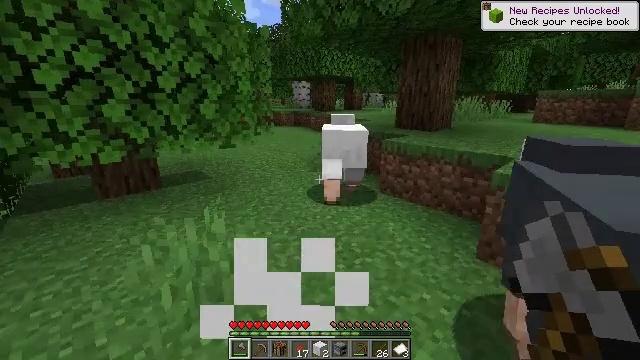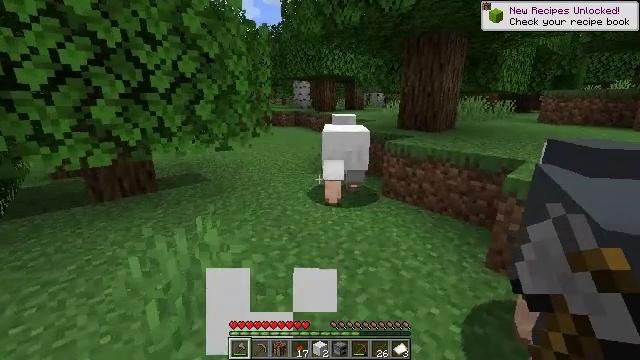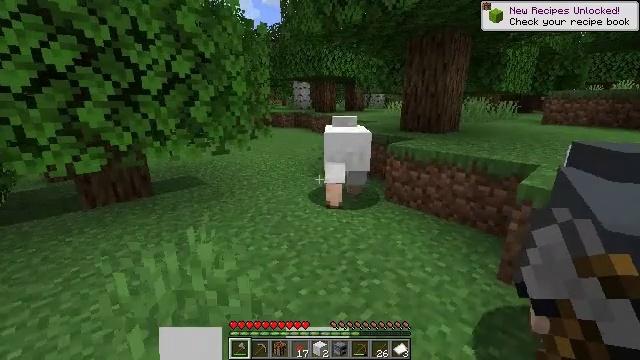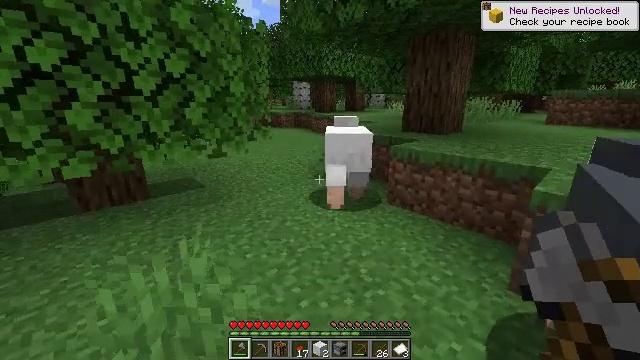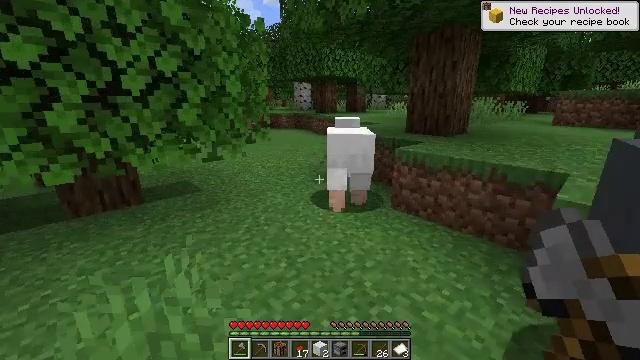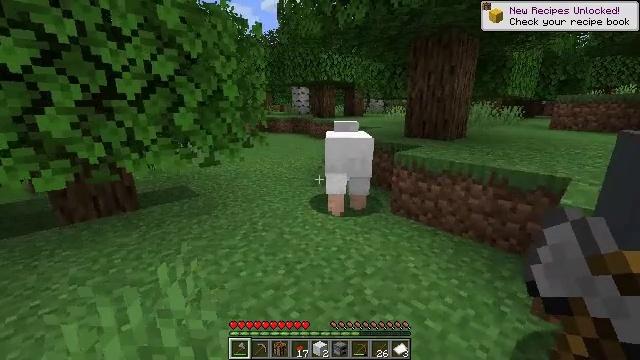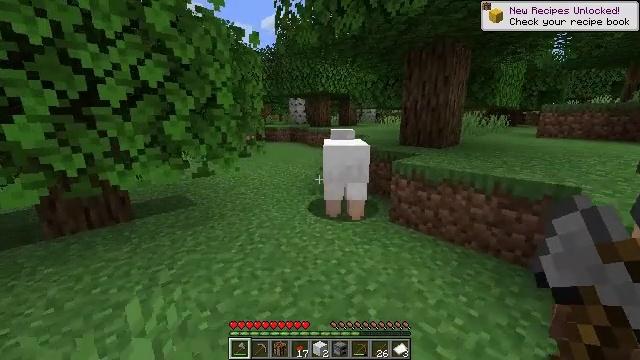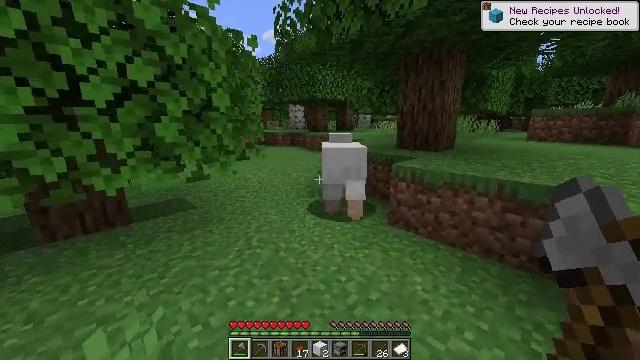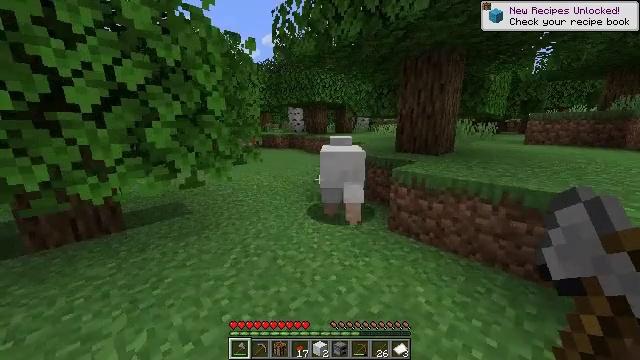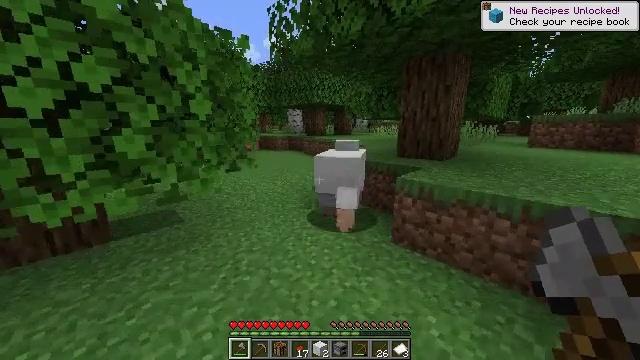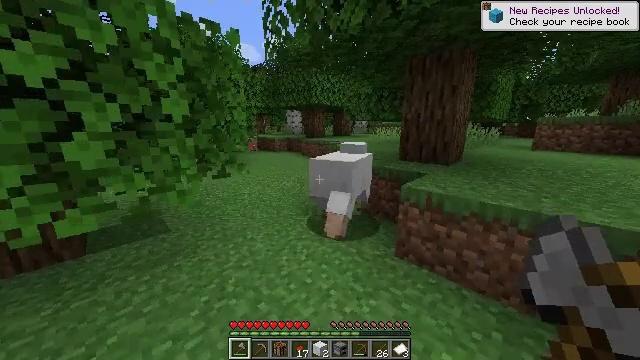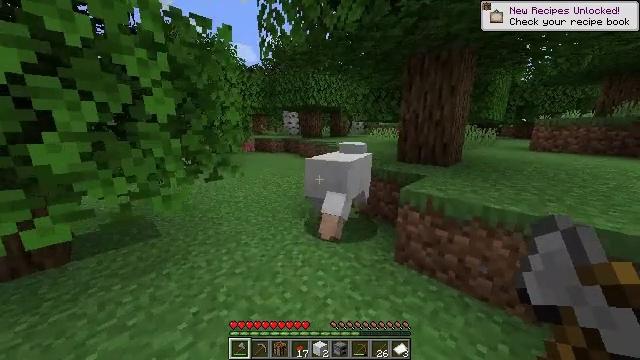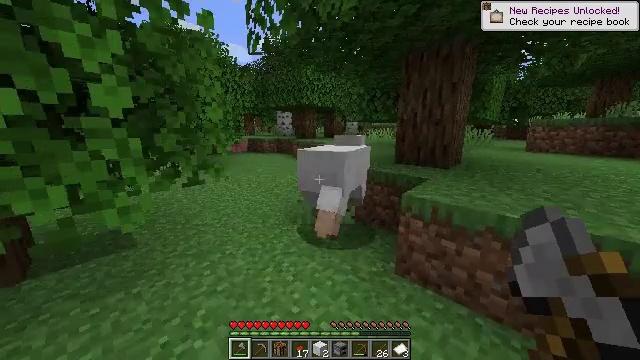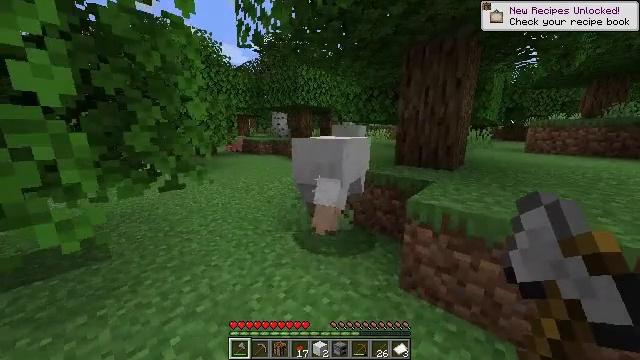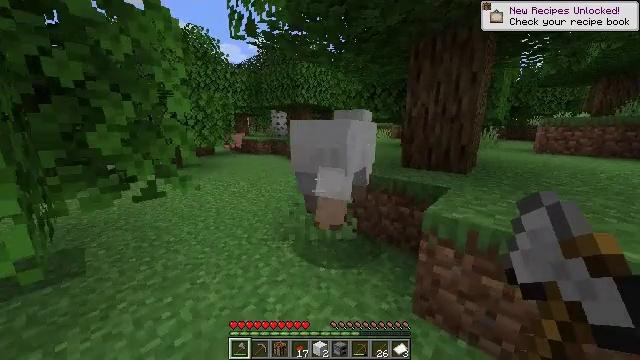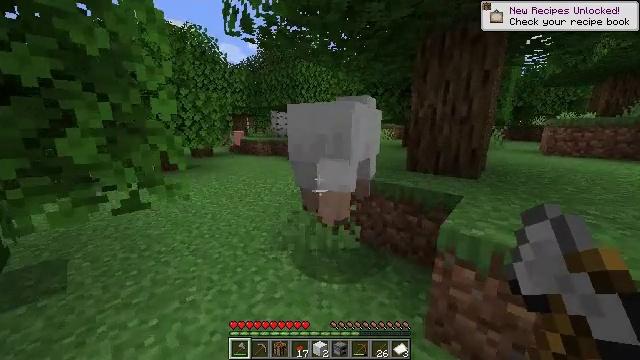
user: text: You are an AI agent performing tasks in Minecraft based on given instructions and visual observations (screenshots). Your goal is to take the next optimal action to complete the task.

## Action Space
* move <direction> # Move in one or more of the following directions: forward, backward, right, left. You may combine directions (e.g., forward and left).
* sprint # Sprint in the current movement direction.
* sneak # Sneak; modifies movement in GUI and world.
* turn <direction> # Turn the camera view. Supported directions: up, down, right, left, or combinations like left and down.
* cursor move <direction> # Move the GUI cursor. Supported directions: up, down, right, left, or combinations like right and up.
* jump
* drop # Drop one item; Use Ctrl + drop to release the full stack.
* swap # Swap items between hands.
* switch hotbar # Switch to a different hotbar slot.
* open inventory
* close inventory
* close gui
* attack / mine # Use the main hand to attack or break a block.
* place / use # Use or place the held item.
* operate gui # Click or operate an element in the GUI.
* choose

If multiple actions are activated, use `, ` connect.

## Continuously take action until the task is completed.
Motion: motion action
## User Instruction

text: Hunt a sheep.
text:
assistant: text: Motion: no_op
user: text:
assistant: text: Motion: move forward
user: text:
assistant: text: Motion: move forward
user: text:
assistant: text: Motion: no_op
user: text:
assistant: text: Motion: move forward
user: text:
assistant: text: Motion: move forward, turn up
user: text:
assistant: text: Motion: move forward
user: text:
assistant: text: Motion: move forward
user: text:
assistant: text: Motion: move forward
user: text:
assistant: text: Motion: move forward
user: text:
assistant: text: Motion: move forward
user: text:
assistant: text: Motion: move forward, turn right
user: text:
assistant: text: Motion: move forward, turn right
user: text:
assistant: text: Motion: move forward
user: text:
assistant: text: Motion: move forward
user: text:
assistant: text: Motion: move forward
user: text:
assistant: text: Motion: move forward, turn right
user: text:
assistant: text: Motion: move forward, turn right
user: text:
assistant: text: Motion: move forward, turn right
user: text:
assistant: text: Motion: move forward, turn up
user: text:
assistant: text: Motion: move forward, turn right and up
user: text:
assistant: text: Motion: attack / mine
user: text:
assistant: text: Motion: attack / mine
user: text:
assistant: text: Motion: turn right and up
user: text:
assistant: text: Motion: no_op
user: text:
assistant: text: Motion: no_op
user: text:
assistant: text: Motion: no_op